Question: What is the result of this measurement?
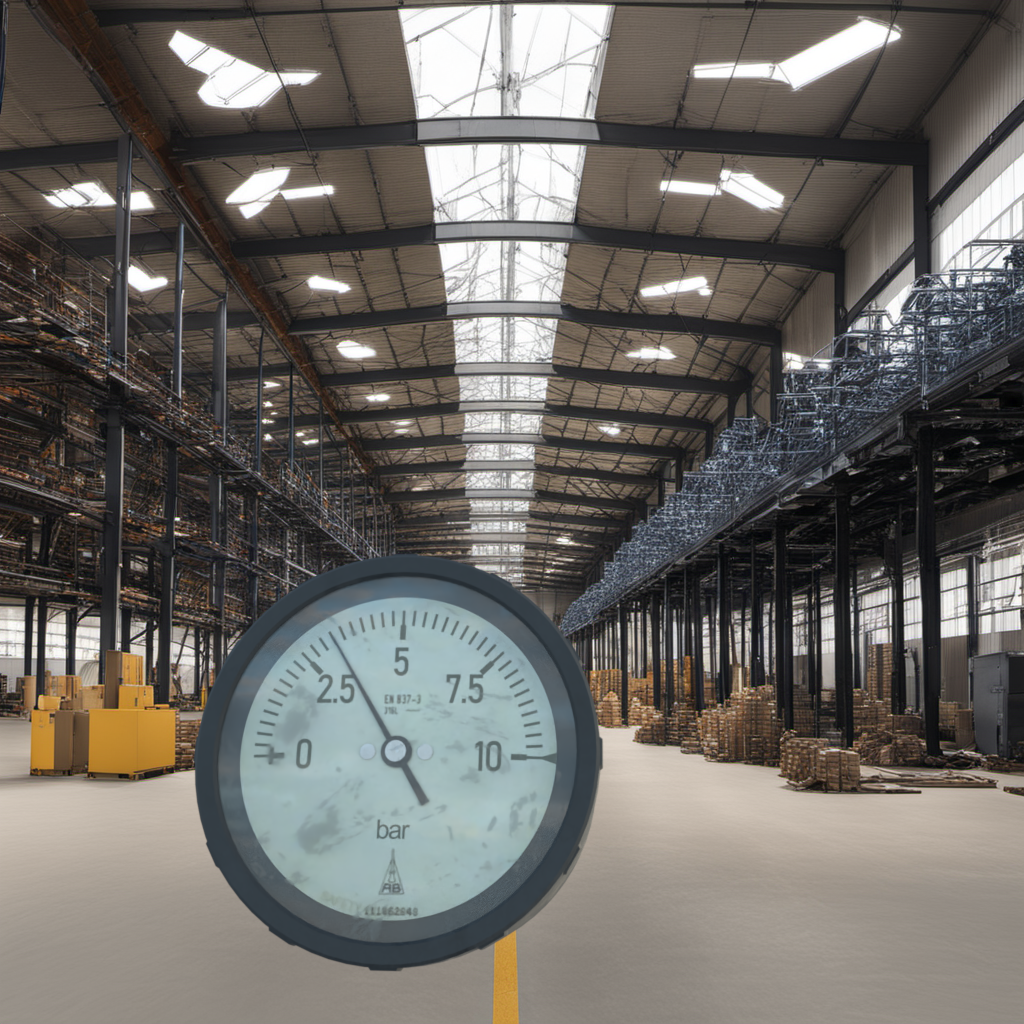
Answer: The result is 3.33
Question: What is the value range of this measurement?
Answer: The range is from 0 to 10
Question: What is the minimum and maximum reading range of this measurement?
Answer: The minimum value is 0 and the maximum value is 10